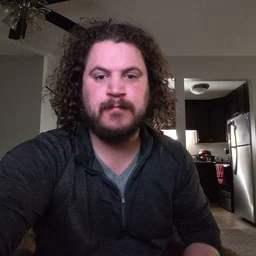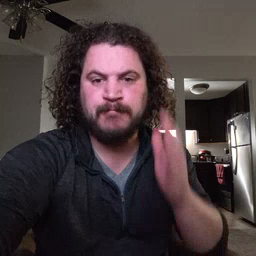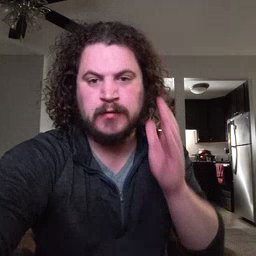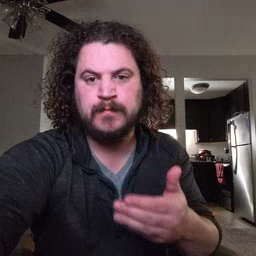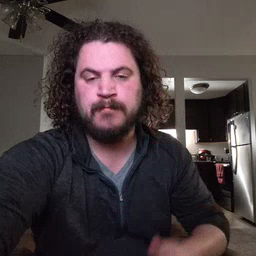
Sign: bedroom